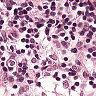
Metastatic tissue present: no